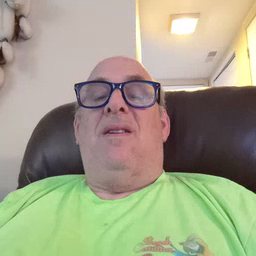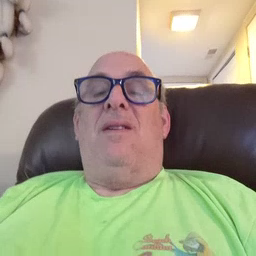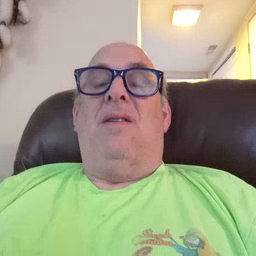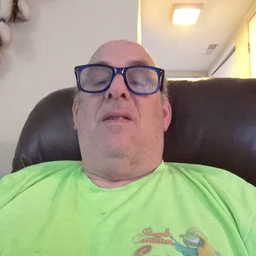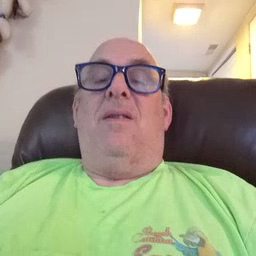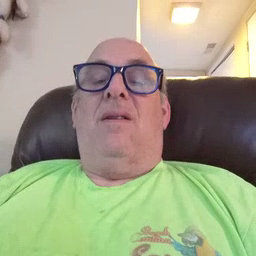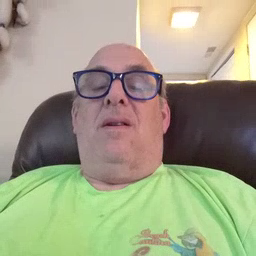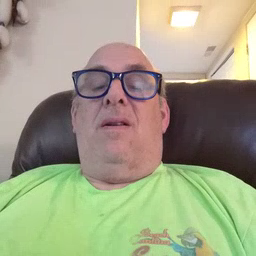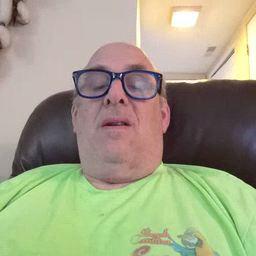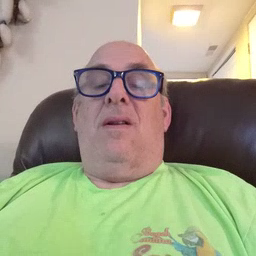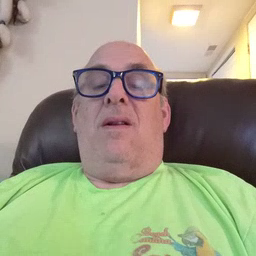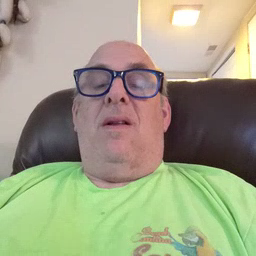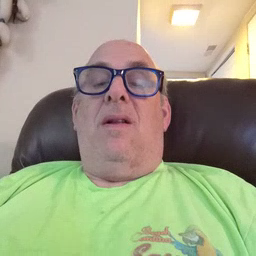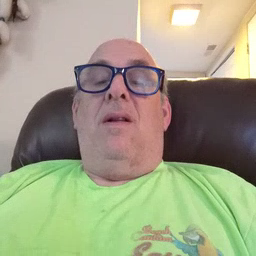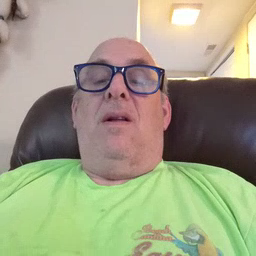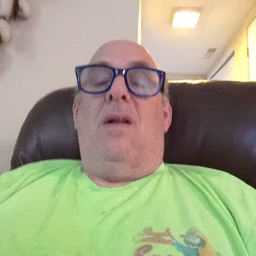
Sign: lips